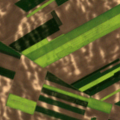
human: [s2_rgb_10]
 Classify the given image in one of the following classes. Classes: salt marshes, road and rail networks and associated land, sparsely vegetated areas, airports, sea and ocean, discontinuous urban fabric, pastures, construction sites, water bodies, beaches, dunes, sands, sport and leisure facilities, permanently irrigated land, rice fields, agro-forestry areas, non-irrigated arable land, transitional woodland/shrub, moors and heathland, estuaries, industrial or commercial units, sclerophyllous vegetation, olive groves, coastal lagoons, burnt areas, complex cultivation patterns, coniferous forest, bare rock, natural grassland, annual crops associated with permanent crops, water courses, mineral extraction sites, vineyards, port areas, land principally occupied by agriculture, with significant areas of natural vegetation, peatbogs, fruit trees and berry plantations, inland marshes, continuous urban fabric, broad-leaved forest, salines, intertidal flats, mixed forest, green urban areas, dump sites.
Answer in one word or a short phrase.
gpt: non-irrigated arable land